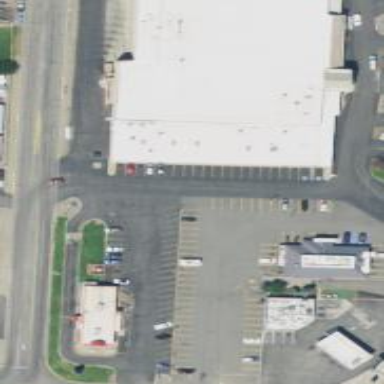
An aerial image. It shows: Supermarket located in building.